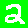
Digit: 2